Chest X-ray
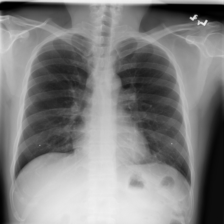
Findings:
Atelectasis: negative
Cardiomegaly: negative
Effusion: negative
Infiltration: negative
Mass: negative
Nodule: negative
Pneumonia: negative
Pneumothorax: negative
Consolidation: negative
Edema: negative
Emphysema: negative
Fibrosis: negative
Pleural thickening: negative
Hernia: negative